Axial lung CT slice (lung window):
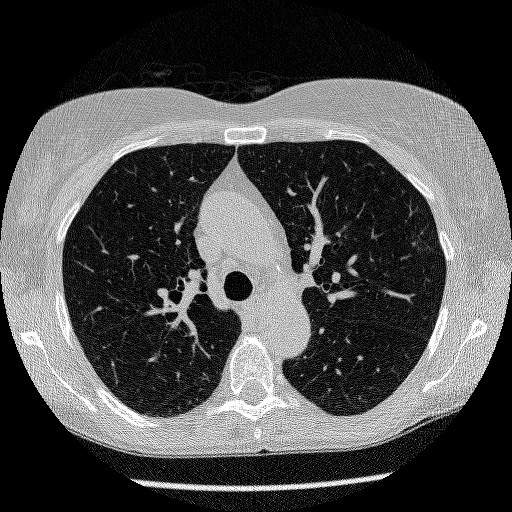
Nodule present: no